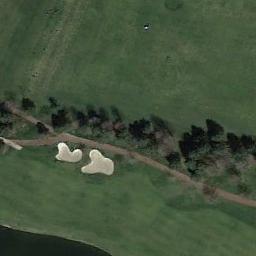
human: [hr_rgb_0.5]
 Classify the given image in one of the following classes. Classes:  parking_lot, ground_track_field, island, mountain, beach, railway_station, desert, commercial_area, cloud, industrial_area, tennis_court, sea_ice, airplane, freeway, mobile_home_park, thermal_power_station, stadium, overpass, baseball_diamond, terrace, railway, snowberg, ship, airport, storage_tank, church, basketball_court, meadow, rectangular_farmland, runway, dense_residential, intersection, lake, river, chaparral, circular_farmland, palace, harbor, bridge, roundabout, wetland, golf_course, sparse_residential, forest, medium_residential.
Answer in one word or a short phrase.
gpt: golf_course